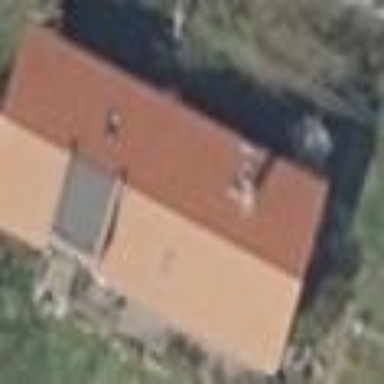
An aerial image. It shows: Gabled house with red roof. The roof is oriented along the house.